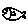
Label: fish